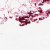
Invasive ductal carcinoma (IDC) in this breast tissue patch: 0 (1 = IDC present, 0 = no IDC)